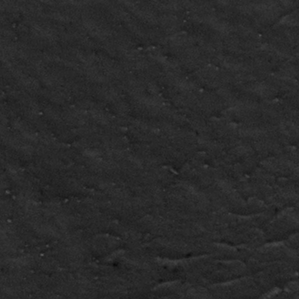
Label: frost